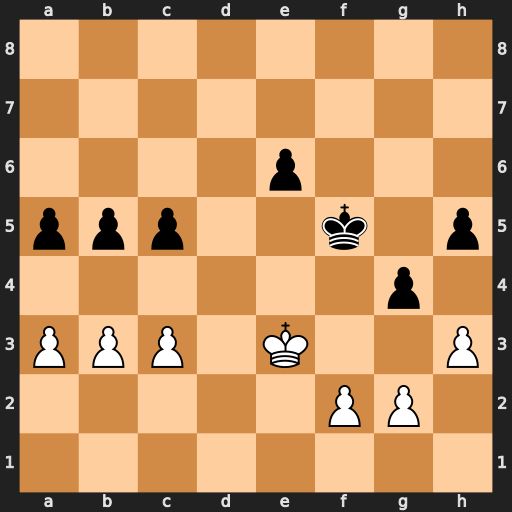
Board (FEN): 8/8/4p3/ppp2k1p/6p1/PPP1K2P/5PP1/8
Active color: w
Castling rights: -
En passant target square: -
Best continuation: hxg4+ hxg4 g3 Ke5 f3 gxf3 Kxf3